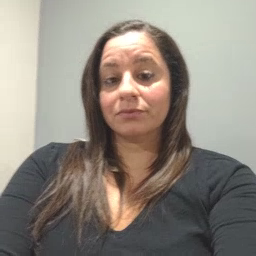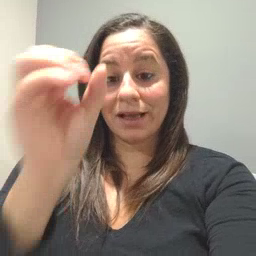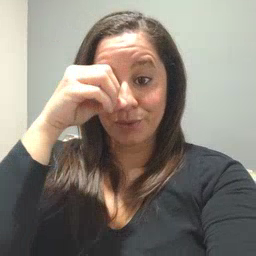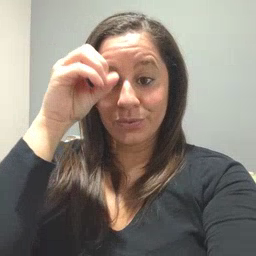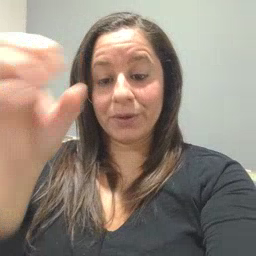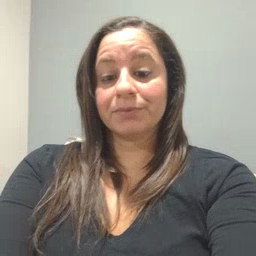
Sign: owl